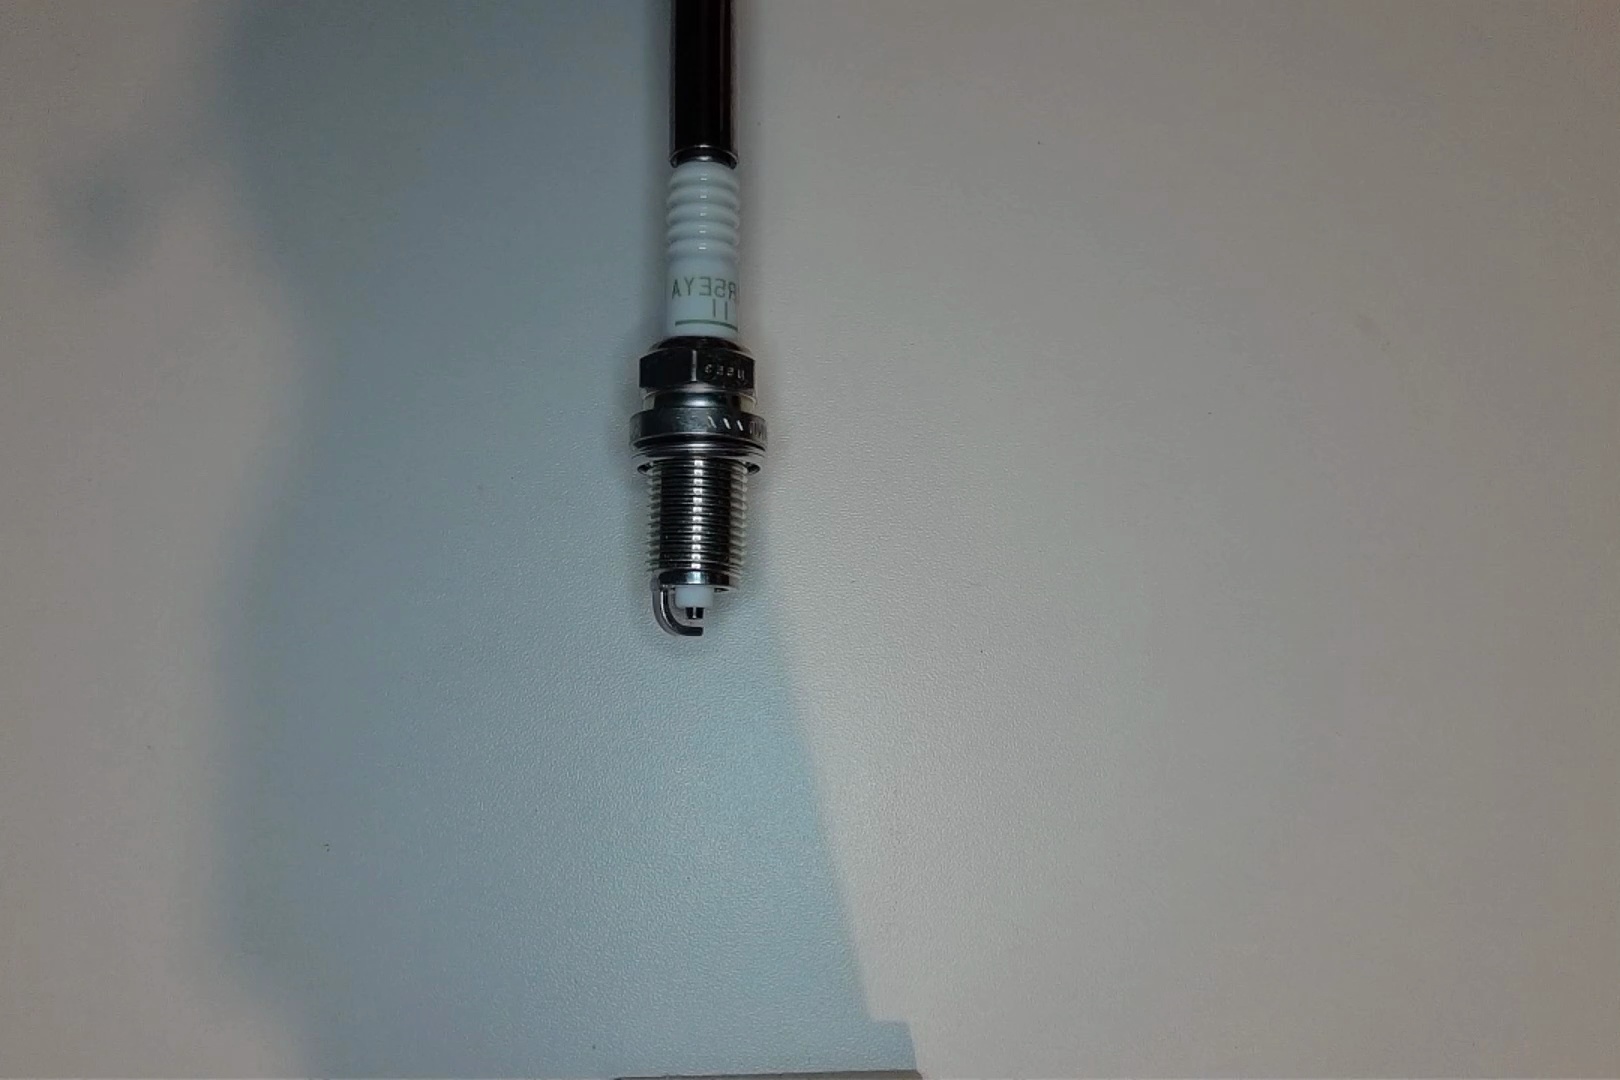
Label: normal